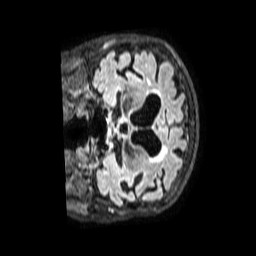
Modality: FLAIR
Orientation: coronal
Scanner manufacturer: philips
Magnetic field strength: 3 T
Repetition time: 4.8 s
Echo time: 0.2989 s